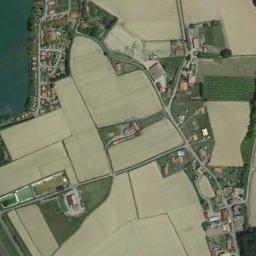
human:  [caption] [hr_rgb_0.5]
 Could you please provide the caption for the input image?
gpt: Some khaki rectangular farmlands of different sizes are next to the waters and a residential area is surrounded by these farmlands .

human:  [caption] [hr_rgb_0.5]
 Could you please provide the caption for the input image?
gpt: There are many buildings in rectangular farmlands .

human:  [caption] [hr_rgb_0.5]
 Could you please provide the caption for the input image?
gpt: Several pieces of approximately rectangular green and light green mixed rectangular farmland of different sizes with buildings around .

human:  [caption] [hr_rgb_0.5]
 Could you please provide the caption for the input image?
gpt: The rectangular farmland is next to some houses and water .

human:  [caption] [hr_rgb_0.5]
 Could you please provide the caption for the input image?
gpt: There are many buildings around the rectangular farmlands .